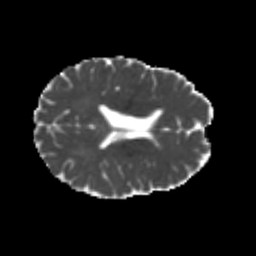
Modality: MD
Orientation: axial
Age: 22
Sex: male
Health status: healthy
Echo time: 0.074 s